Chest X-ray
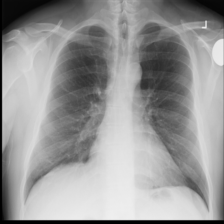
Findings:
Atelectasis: negative
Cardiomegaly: negative
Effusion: negative
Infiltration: negative
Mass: negative
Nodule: negative
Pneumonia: negative
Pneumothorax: negative
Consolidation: negative
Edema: negative
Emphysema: negative
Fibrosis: negative
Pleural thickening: negative
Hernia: negative